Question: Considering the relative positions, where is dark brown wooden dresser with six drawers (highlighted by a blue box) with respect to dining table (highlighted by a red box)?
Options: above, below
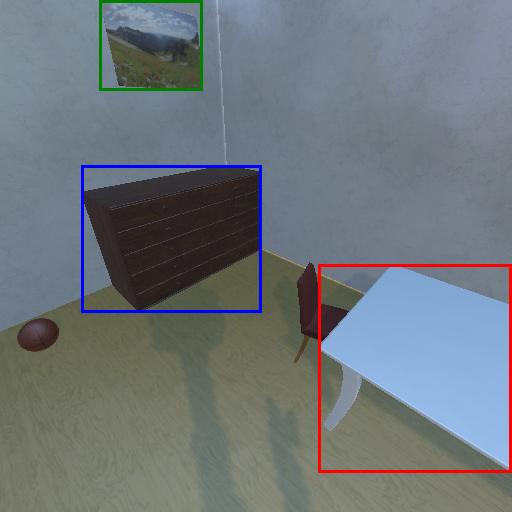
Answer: above